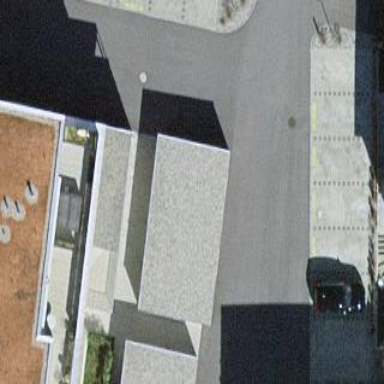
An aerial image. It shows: Garage.